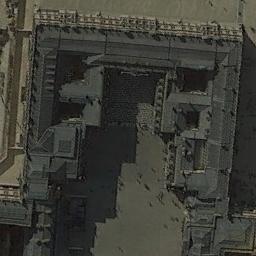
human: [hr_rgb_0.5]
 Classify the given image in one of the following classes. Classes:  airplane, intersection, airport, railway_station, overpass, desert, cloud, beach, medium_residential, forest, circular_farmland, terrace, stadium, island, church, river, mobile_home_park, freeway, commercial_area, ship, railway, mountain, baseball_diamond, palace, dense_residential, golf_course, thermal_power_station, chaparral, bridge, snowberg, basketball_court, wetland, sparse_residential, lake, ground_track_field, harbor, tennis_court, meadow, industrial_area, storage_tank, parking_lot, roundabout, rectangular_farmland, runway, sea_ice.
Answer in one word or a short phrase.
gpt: palace